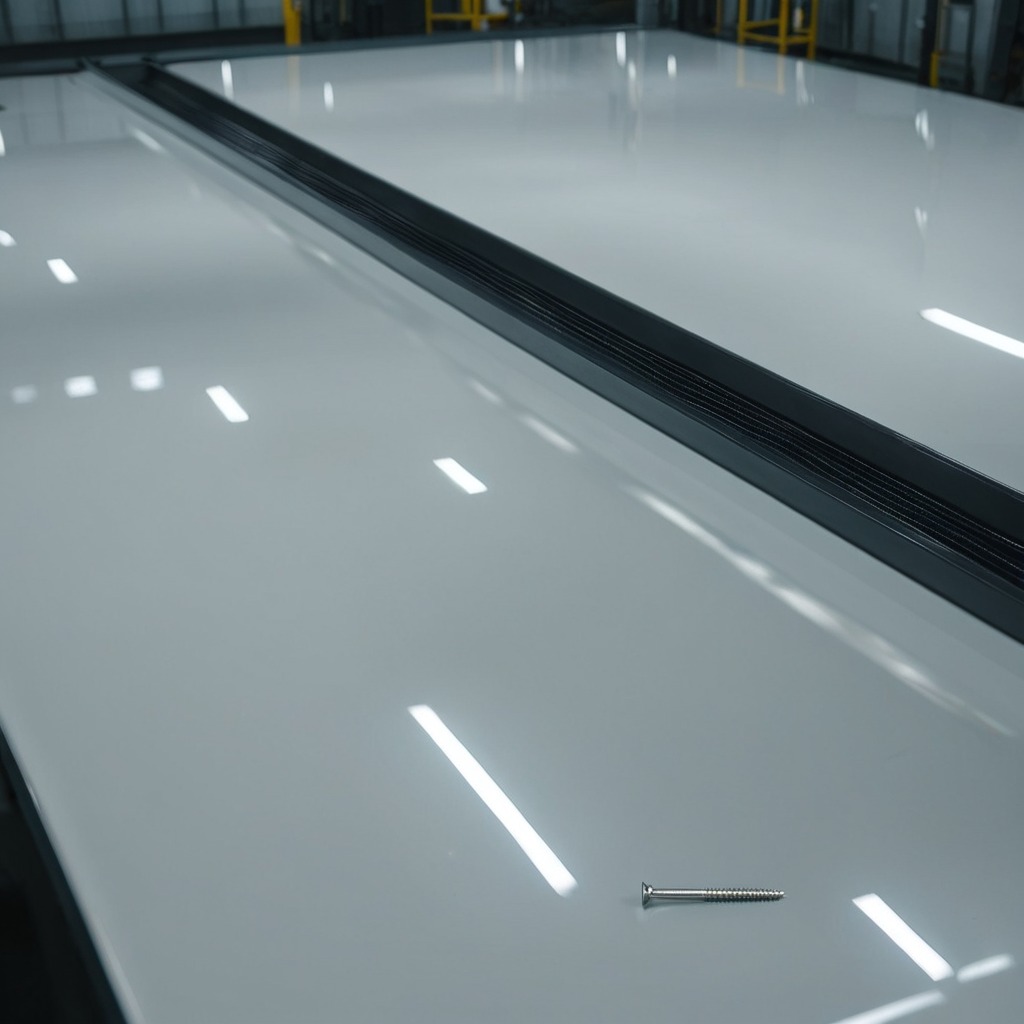
A metal screw is lying on the table in a ship maintenance bay industrial lighting.